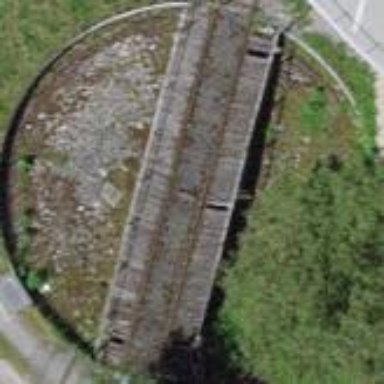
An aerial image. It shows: Railway turntable.